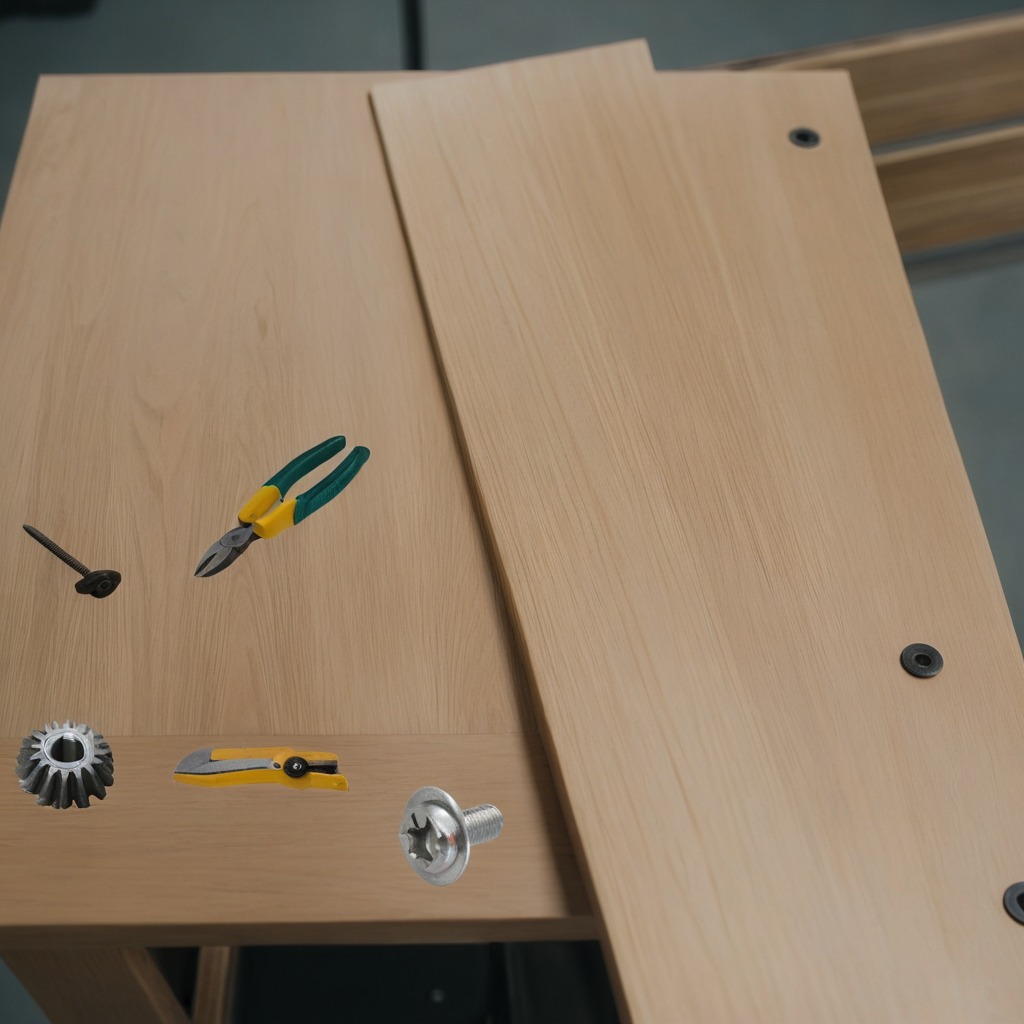
A steel gear with teeth, a utility knife, a metal machine screw, an iron nail, and a pair of pliers are lying on the workbench inside a coastal fishing gear workshop.